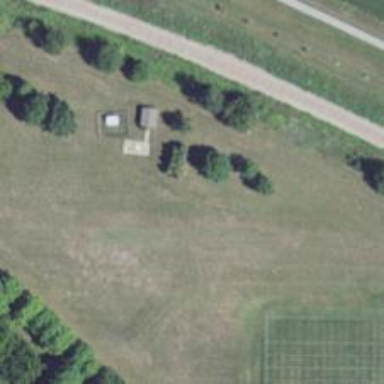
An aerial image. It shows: Observatory.